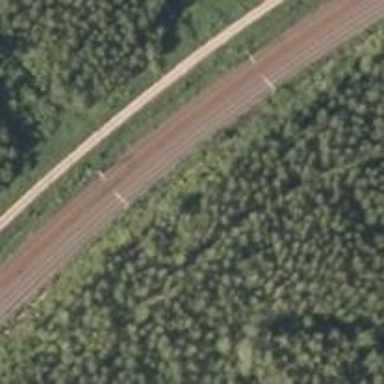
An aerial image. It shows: Railway track with continuous electrified contact lines.